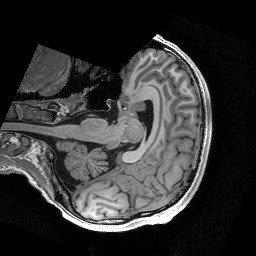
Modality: T1w
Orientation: axial